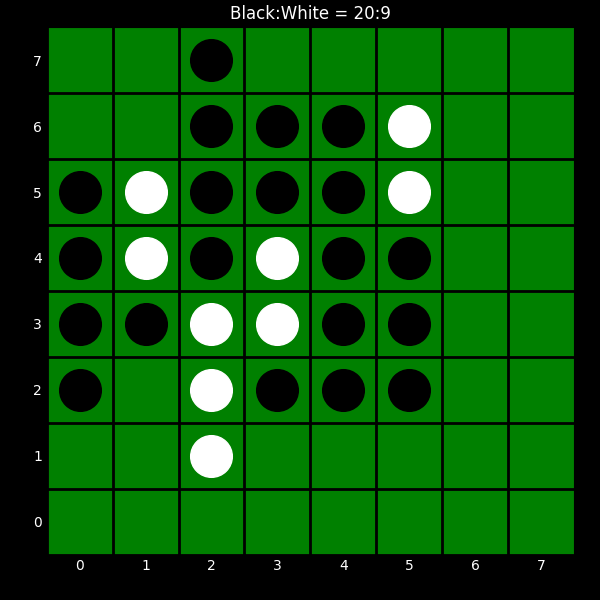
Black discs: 20
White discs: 9